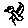
Label: bird